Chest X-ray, PA view. Patient: 37 years old, sex F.
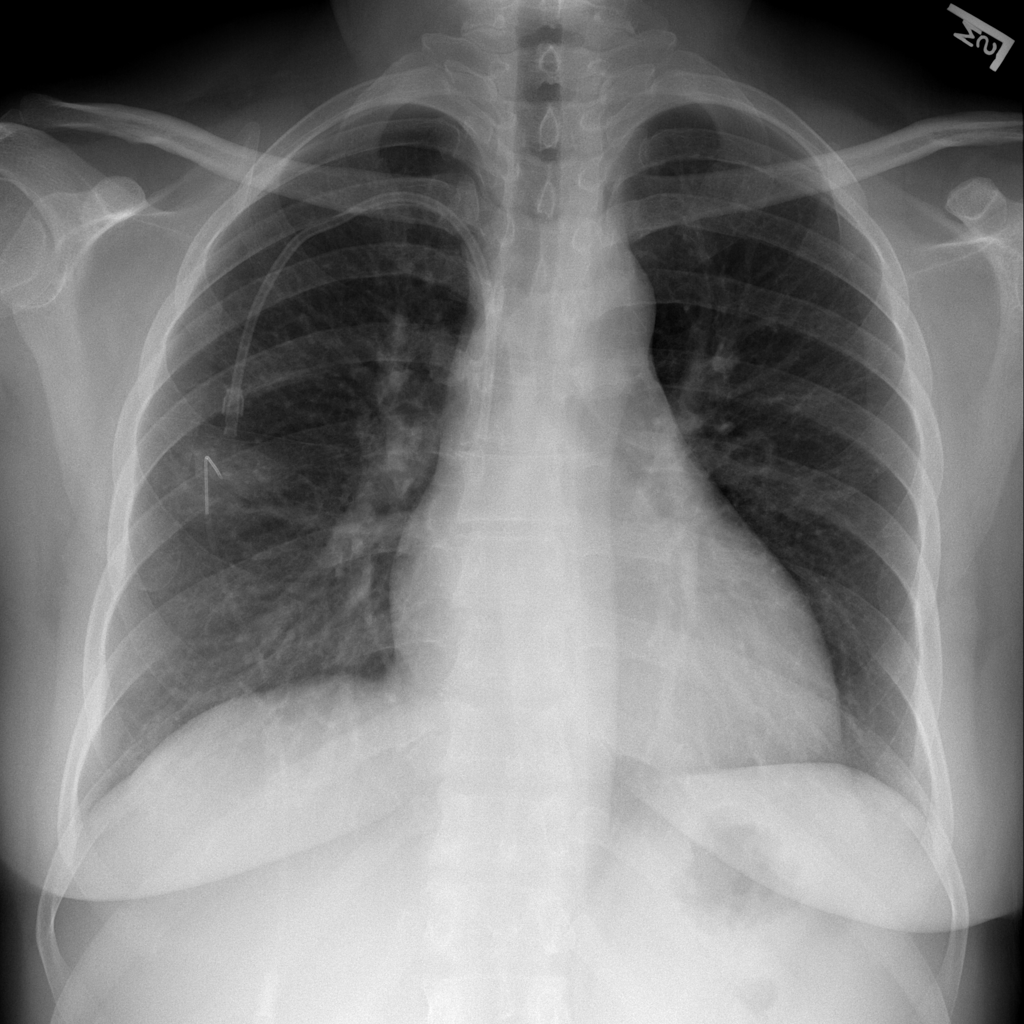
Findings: No Finding